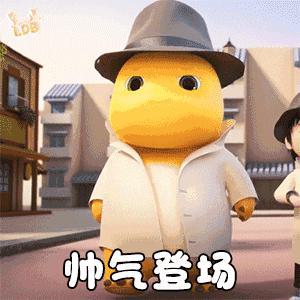
Label: nailong